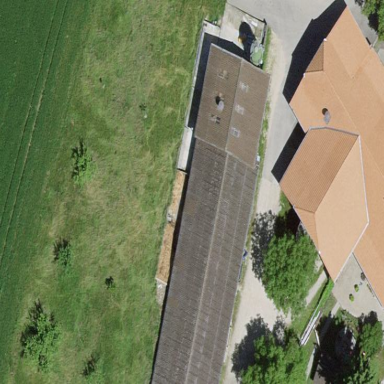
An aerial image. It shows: Sty building.